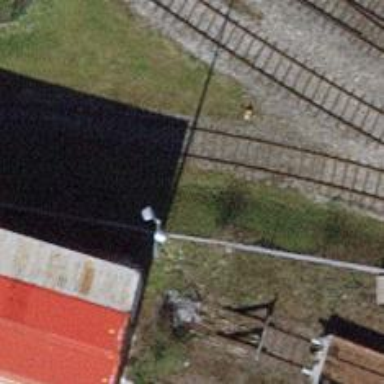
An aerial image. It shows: Single-track spur railway line.